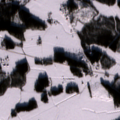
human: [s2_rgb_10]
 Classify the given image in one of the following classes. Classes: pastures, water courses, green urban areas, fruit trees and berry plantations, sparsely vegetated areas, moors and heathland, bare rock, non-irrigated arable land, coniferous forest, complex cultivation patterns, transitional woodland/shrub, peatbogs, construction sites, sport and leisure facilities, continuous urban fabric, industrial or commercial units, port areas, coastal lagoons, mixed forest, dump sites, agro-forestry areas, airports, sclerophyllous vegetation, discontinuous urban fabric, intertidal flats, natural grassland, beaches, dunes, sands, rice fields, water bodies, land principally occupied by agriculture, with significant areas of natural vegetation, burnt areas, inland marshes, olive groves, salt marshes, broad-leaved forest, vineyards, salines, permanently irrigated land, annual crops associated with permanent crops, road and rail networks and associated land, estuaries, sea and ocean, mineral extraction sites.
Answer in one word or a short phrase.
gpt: non-irrigated arable land, land principally occupied by agriculture, with significant areas of natural vegetation, coniferous forest, mixed forest